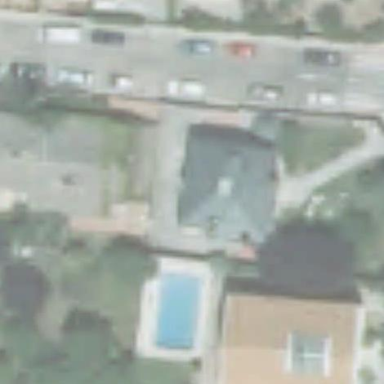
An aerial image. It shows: Terrace building.